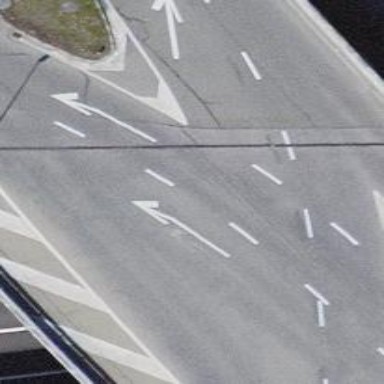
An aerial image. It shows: Primary highway bridge with asphalt surface.